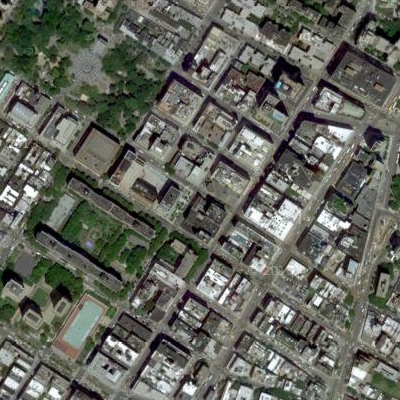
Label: Industry